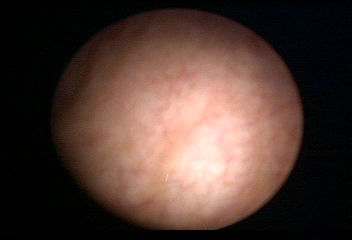
Modality: WLC
Class: Normal mucosa
Bladder cancer association: No